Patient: sex M, age 62
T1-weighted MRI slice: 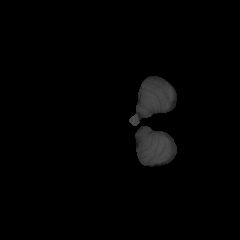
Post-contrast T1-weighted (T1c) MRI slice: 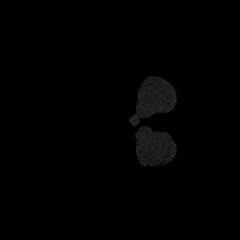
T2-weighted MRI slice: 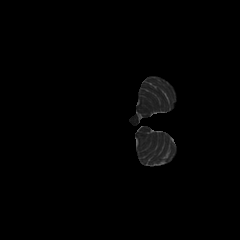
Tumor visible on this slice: no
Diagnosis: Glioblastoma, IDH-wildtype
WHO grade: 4